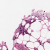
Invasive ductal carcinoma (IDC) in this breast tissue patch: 0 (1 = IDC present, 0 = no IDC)